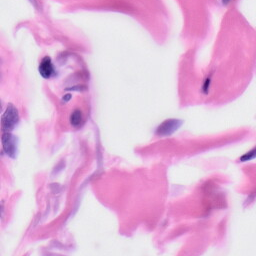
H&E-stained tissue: Skin